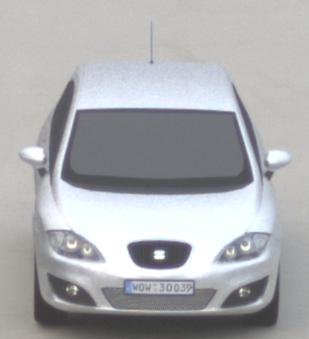
Make: SEAT
Model: Leon 1.4
Detailed model: Leon (1P)
Model produced from: 2009/04
Model produced until: 2010/08
Doors: 5
Color: white
Road condition: dry road
Daytime: sunrise or sunset
Contrast: low contrast